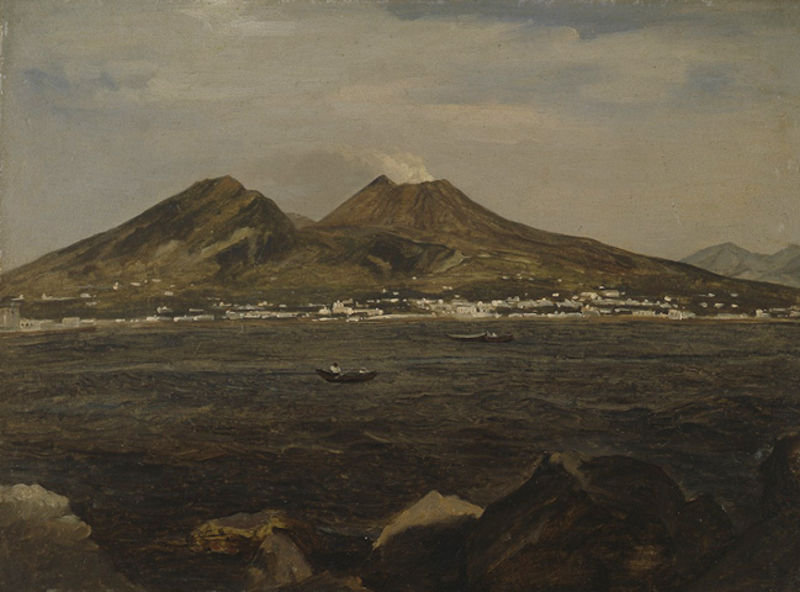
Titel: Blick auf den Golf von Neapel mit dem Vesus
Künstler: Joseph Rebell
Standort: Karlsruhe
Institution: Staatliche Kunsthalle Karlsruhe
Schlagwörter: berg, himmel, blue, men, oil, people, white, black, dark, gray, green, grey, painting, brown, perspective, wood, smoke, cliff, clouds, man, rock, rocks, sky, boat, building, hill, hills, lake, landscape, mountain, mountains, nature, ocean, sand, sea, see, ship, shore, water, waves, atmospheric perspective, houses, island, summer, village, grass, river, muddy, ice, photo, boats, foam, wave, town, italy, person, city, renaissance, buildings, watercolour, art, study, boot, canoe, volcano, slope, fish, outdoors, ships, travel, shading, shade, bay, canvas, paint, fishermen, fishing, vulcano, bank, flames, humans, land, meer, sailing, row, stones, foto, photograph, vista, windy, rocky, shades, distant, air, barge, shoreline, settlement, warm, berge, shipping, eruption, etna, 1900, 1800, fogg, vesuvius, mountin, sicily, swim, voyage, xix, vulcan, fisherman, gemaelde, vulkan, manrt, artistic, naples, vesuv, montain, nepal, napoli, island village, reefs, islands, moutains, artsy, canoes, restless, villige